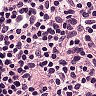
Metastatic tissue present: no